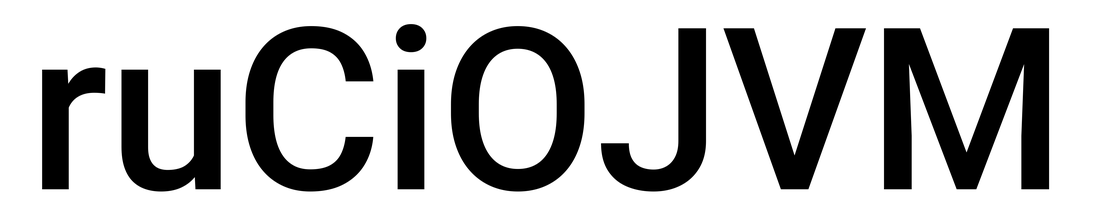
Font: Roboto_Medium